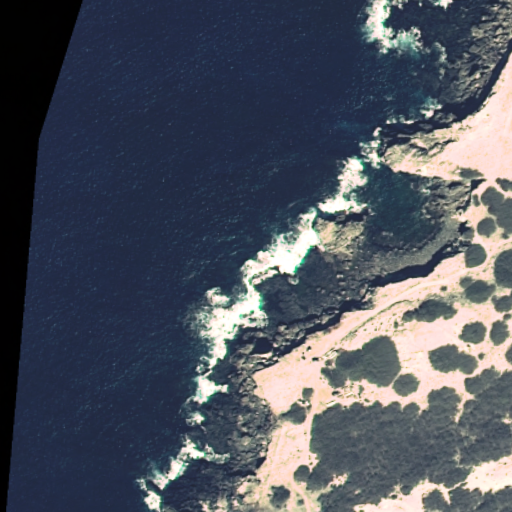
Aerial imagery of cape in Hawaii named ‘Īlio Point containing only unknown